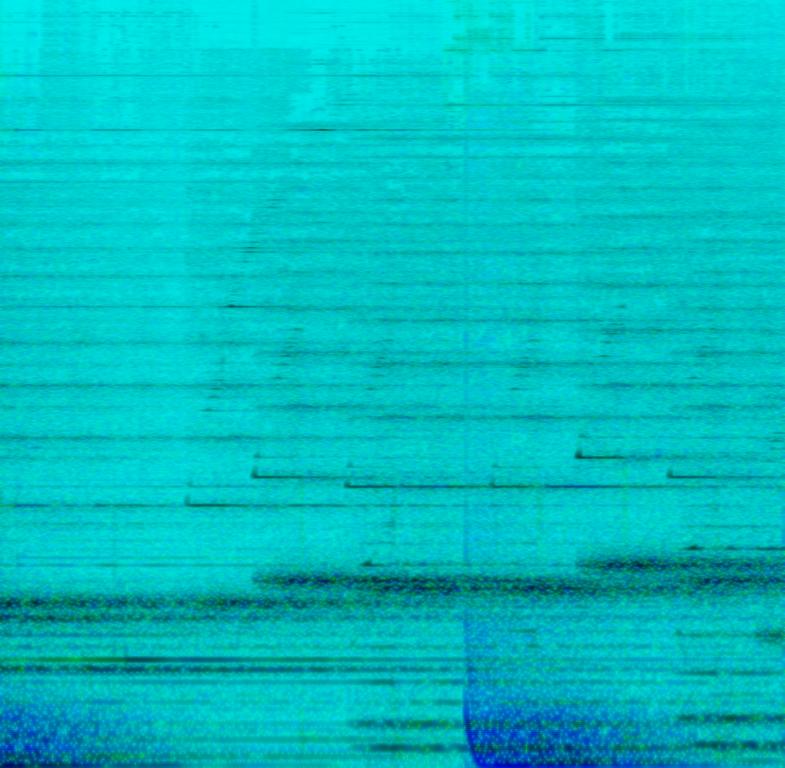
The low quality recording features wide synth chords, sustained synth bass and mellow bells melody, followed by low tom hits located in the left channel of the stereo image. It sounds emotional, passionate, powerful and soulful.